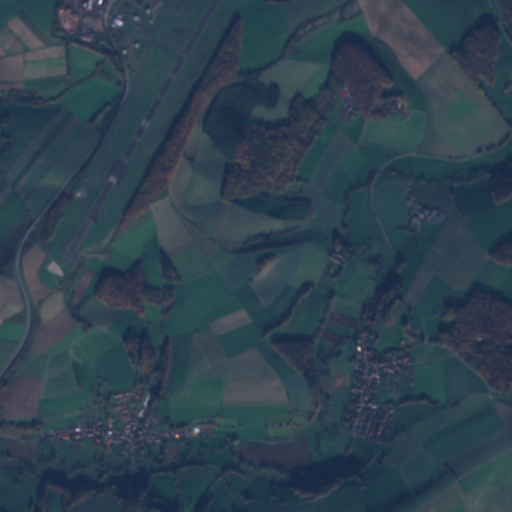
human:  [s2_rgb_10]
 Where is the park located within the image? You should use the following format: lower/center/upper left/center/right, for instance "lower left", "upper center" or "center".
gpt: The park is located in the upper left of the image.
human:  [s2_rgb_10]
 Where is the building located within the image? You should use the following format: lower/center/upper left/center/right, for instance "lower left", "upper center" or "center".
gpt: There is no building in the image.